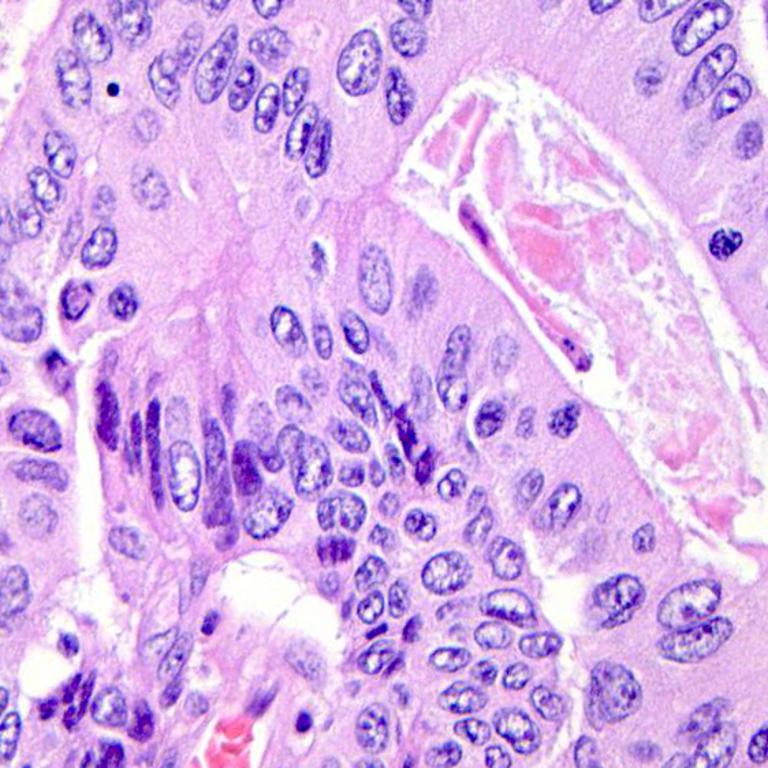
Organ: colon
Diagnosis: adenocarcinomas